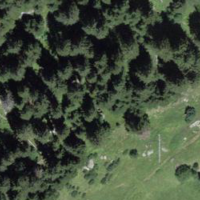
EUNIS habitat code: 43
Species observed at this site:
Angelica sylvestris